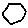
Label: hexagon